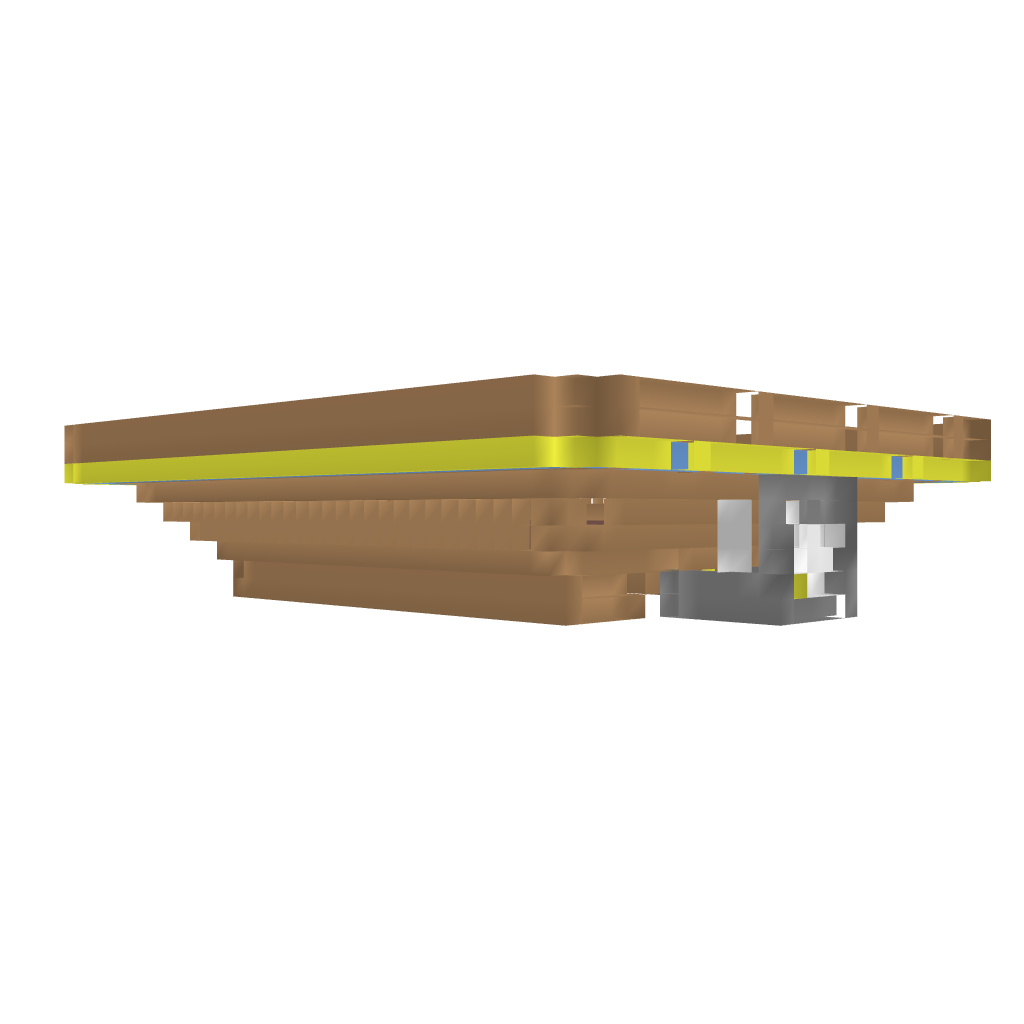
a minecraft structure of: mob vs golem arena good quality